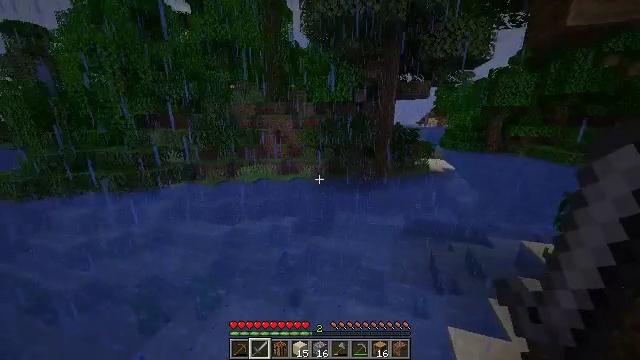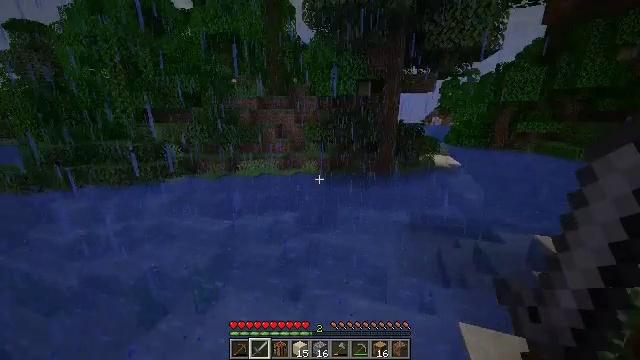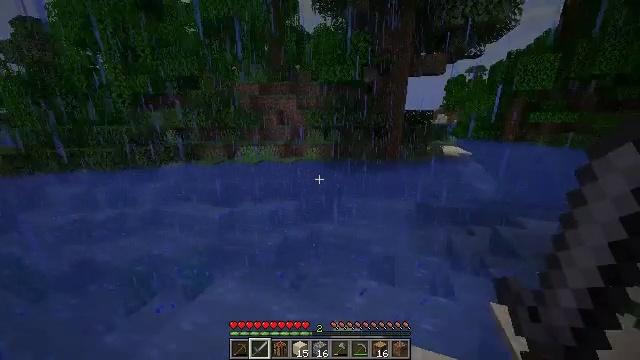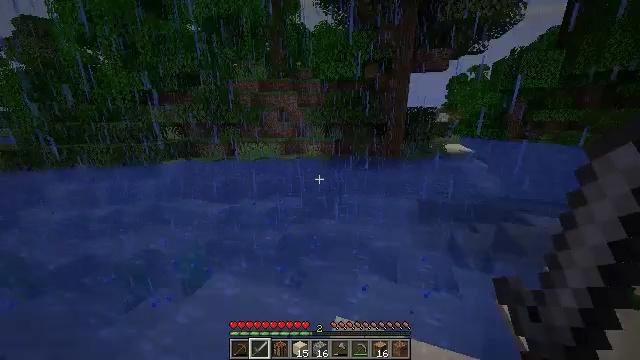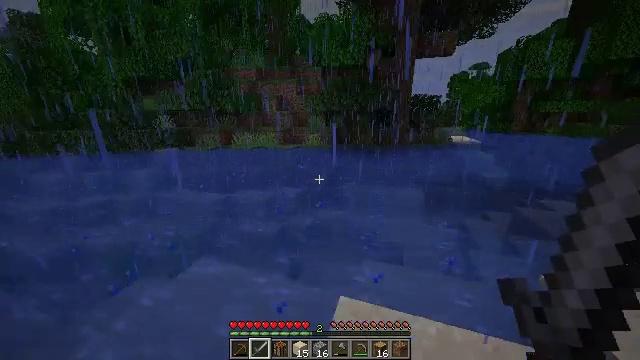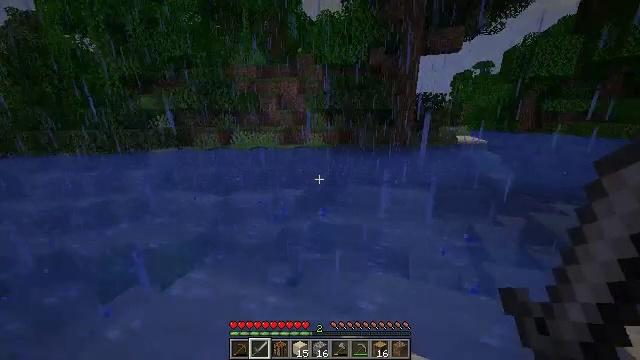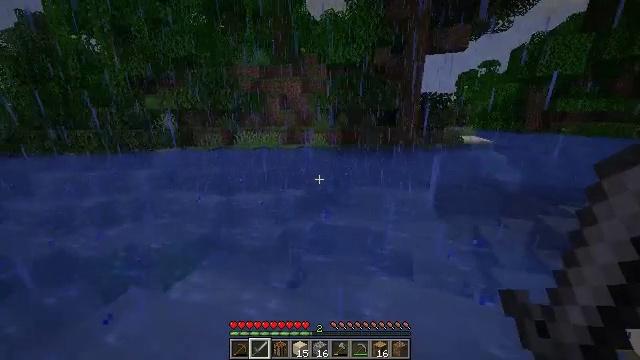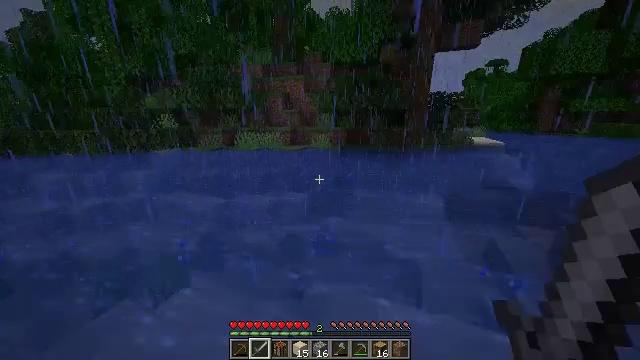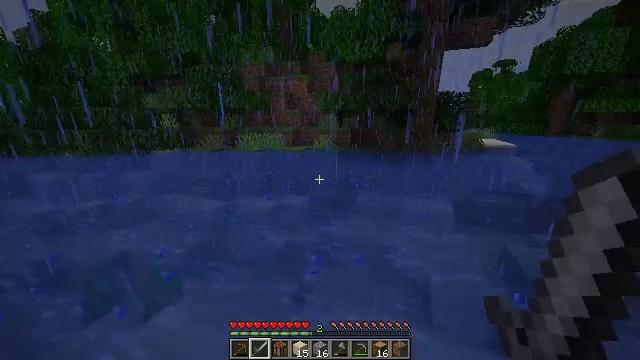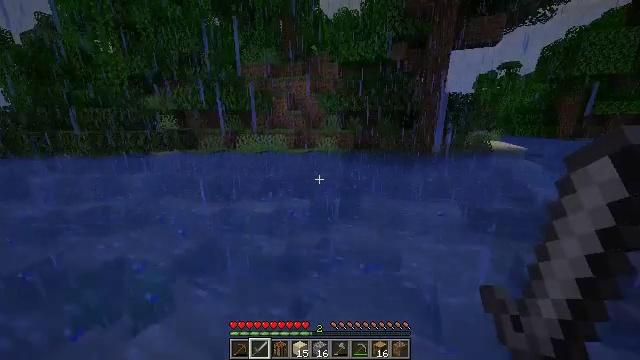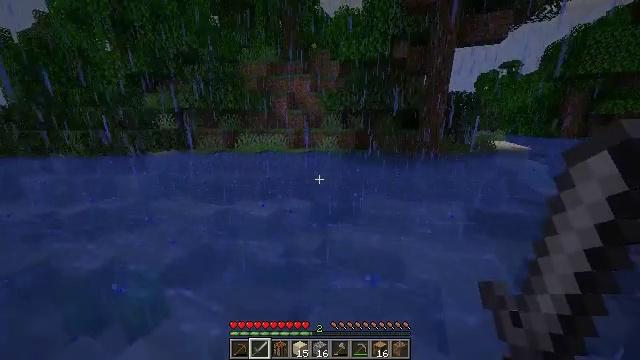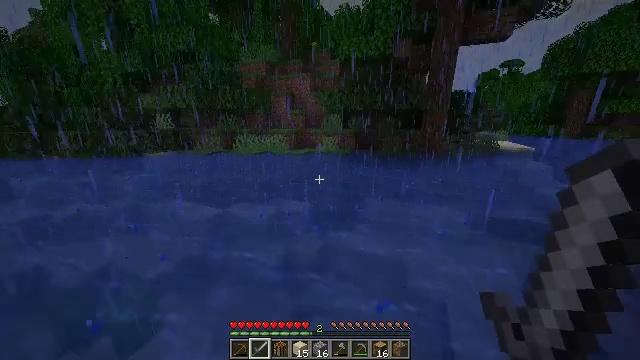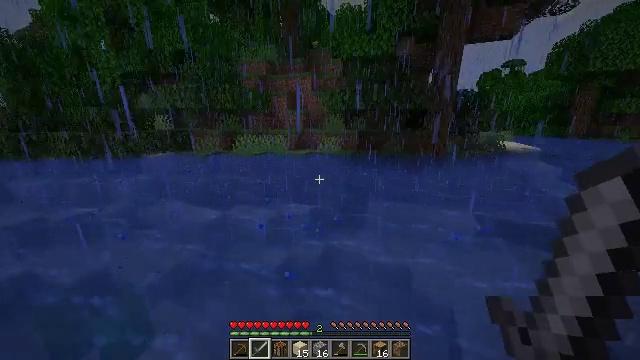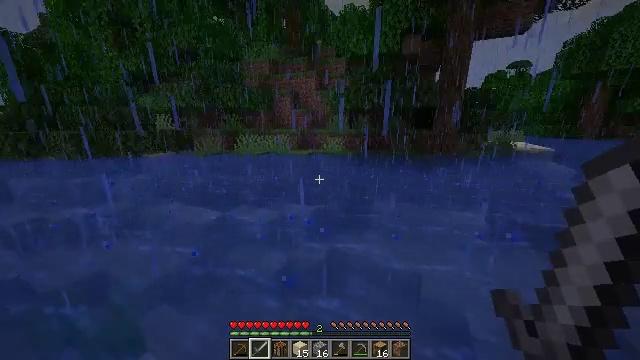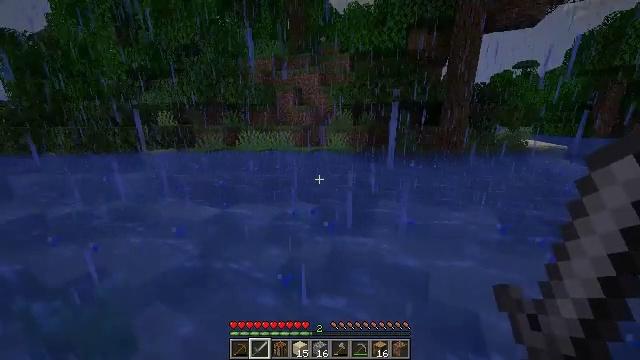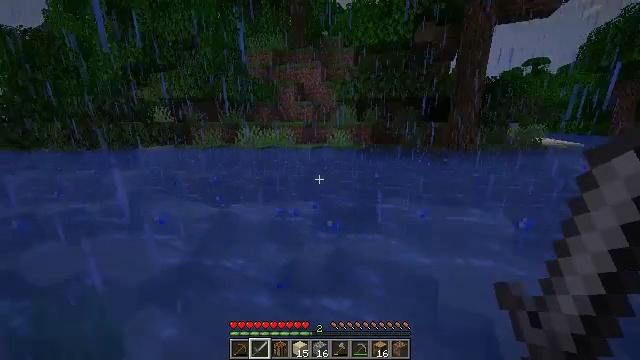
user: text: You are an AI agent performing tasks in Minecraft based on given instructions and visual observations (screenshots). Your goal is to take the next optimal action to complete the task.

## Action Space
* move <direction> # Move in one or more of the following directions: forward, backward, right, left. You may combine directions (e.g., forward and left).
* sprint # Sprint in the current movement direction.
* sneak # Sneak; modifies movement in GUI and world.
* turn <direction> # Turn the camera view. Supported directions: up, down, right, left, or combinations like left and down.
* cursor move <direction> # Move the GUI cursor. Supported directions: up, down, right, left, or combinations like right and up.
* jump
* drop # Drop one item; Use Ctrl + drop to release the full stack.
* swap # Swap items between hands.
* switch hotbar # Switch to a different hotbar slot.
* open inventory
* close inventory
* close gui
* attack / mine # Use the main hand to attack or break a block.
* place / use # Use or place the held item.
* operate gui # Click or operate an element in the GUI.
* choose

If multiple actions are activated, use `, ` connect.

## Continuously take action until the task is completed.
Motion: motion action
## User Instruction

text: Mine oak leaves.
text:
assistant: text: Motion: move forward, sprint
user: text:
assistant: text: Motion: move forward, sprint
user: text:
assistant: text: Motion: move forward, sprint
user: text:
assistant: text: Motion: move forward, sprint
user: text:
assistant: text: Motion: move forward, sprint
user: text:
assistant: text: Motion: move forward, sprint
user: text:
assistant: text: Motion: move forward, sprint, turn left
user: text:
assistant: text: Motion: move forward, turn left
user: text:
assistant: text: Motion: move forward
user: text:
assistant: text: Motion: move forward
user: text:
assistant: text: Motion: move forward
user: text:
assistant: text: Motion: move forward
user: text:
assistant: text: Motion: move forward
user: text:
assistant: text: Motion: move forward
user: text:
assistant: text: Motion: move forward
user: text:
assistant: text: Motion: move forward
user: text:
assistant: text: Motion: move forward
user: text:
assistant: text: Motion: move forward, jump
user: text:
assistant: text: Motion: move forward, jump
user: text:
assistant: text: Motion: move forward, jump
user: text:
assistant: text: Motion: move forward, jump
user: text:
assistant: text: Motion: move forward, turn left
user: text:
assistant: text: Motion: move forward, turn left
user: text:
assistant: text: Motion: move forward, turn left and up
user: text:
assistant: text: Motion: move forward, turn left
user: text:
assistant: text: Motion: move forward
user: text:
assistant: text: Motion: move forward
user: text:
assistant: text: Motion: move forward
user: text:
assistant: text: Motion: move forward
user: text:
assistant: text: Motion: move forward